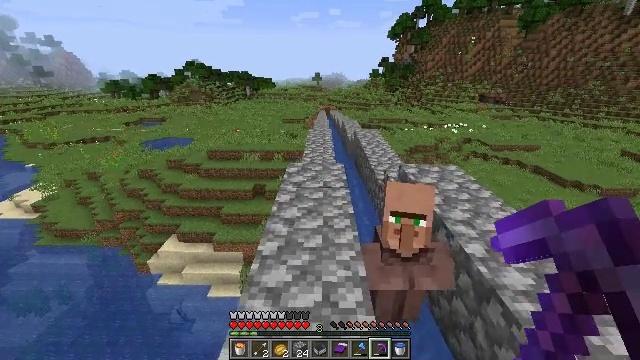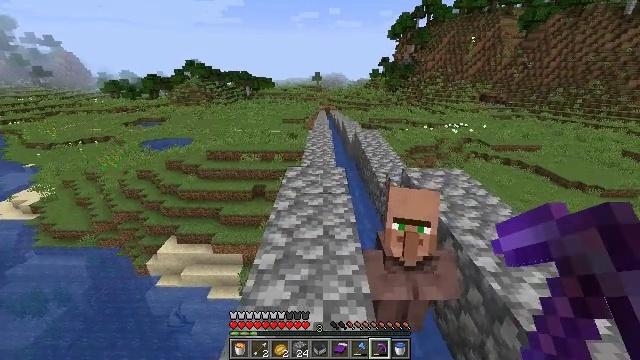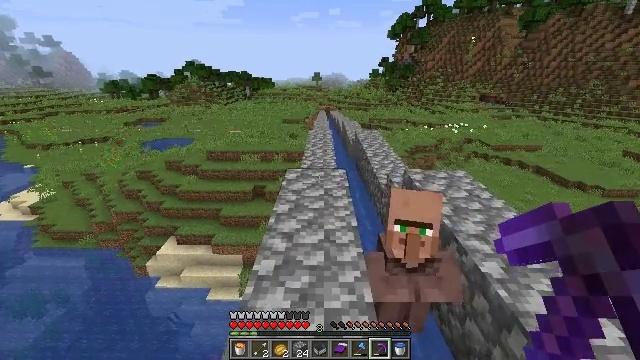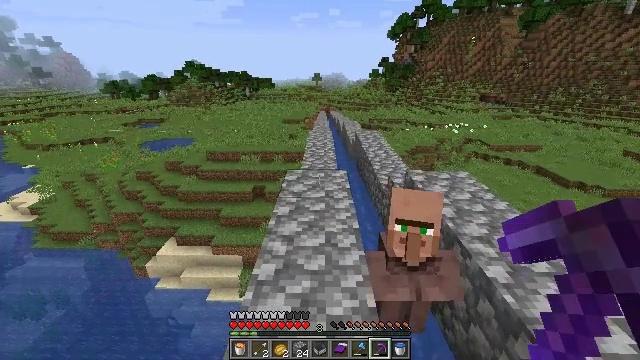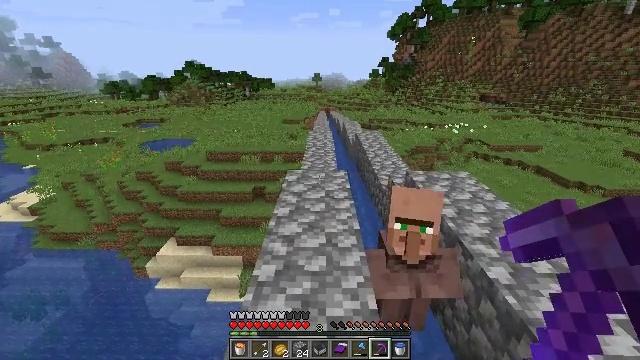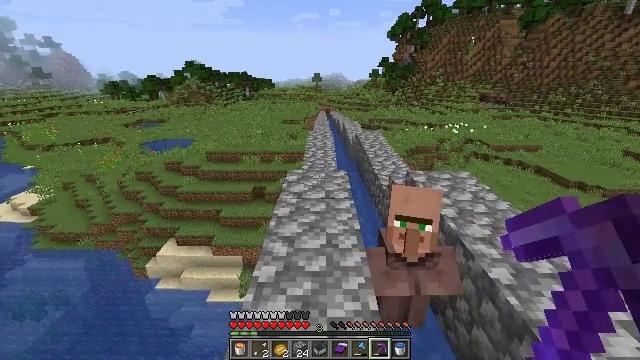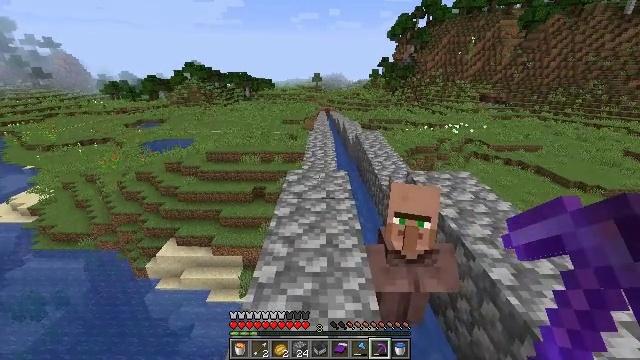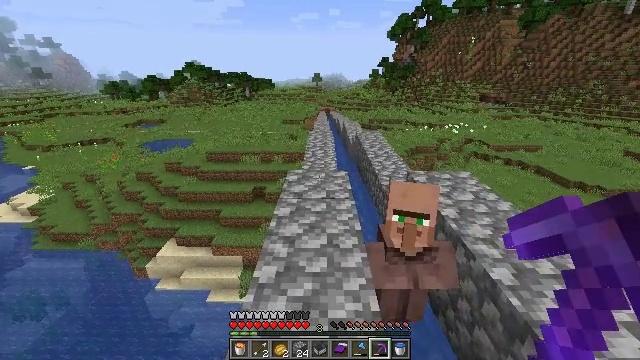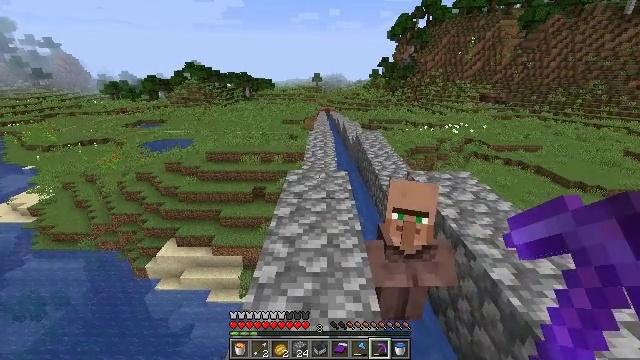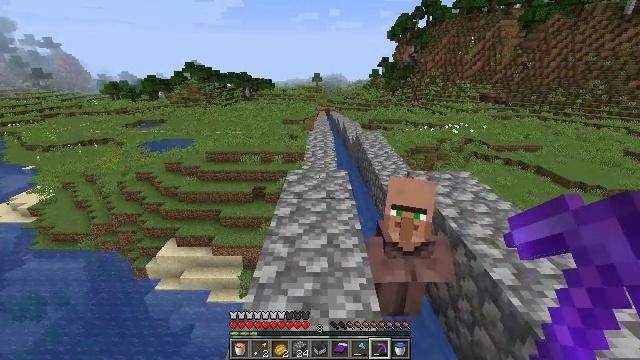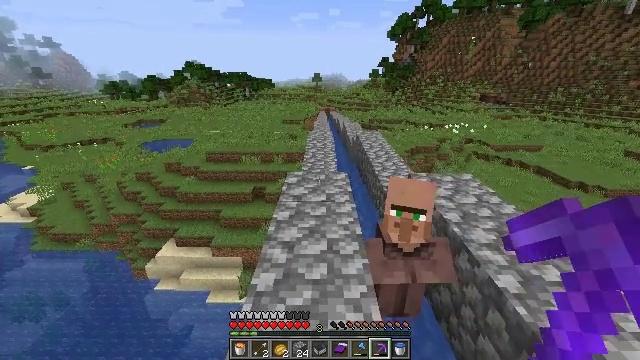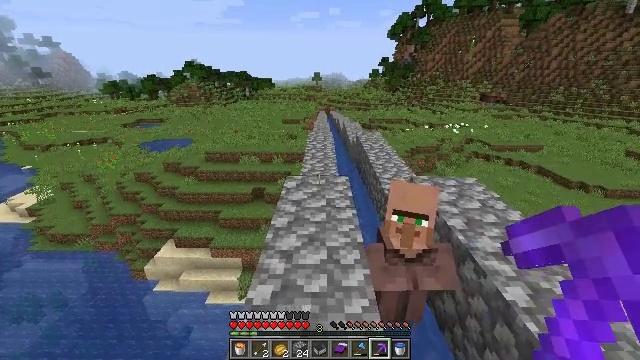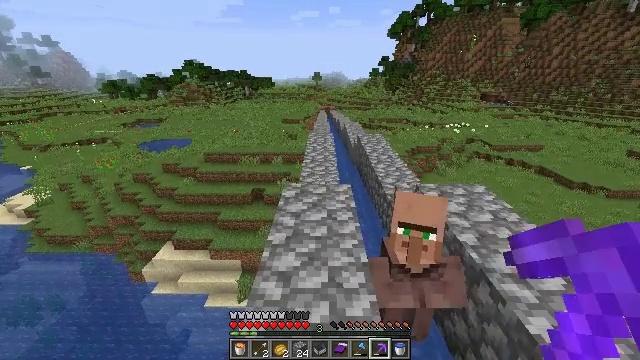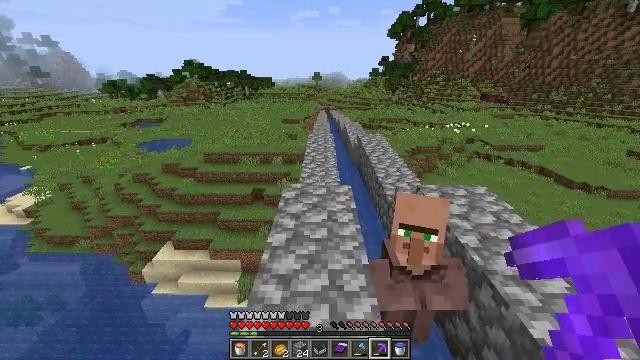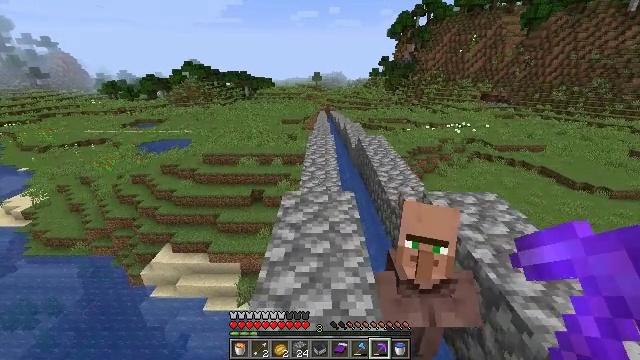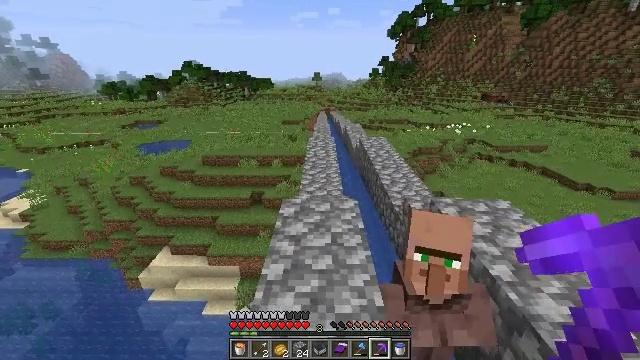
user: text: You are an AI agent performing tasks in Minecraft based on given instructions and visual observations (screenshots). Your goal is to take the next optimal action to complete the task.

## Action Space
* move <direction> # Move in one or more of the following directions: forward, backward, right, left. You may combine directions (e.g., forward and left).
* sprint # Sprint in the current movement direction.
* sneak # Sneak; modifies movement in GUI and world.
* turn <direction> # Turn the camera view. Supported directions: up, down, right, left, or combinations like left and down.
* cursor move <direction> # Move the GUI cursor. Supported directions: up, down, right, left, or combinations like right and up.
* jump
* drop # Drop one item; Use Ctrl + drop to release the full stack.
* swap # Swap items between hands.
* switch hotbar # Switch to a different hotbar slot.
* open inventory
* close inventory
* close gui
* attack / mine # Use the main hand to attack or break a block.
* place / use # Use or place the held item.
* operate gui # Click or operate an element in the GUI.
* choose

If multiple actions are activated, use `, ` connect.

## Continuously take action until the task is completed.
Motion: motion action
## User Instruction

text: Digging the cobblestone underground.
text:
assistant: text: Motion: no_op
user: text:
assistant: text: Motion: no_op
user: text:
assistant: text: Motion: no_op
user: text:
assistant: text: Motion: no_op
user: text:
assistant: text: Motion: no_op
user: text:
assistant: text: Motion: no_op
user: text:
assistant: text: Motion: no_op
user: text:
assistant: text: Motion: no_op
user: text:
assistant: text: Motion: no_op
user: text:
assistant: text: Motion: move forward
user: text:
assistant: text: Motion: move forward
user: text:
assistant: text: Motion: move forward
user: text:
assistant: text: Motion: move forward
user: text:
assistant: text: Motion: move forward
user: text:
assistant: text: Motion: move forward
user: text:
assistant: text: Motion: no_op
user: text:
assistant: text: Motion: no_op
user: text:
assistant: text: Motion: no_op
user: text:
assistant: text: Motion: no_op
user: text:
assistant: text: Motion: no_op
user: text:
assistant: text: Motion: no_op
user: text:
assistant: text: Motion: no_op
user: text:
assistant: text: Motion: no_op
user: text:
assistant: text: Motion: no_op
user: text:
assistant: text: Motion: no_op
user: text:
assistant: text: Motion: no_op
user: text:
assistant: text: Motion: no_op
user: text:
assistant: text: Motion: no_op
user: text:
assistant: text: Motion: no_op
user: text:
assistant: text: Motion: no_op